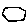
Label: hexagon